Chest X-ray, PA view. Patient: 58 years old, sex F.
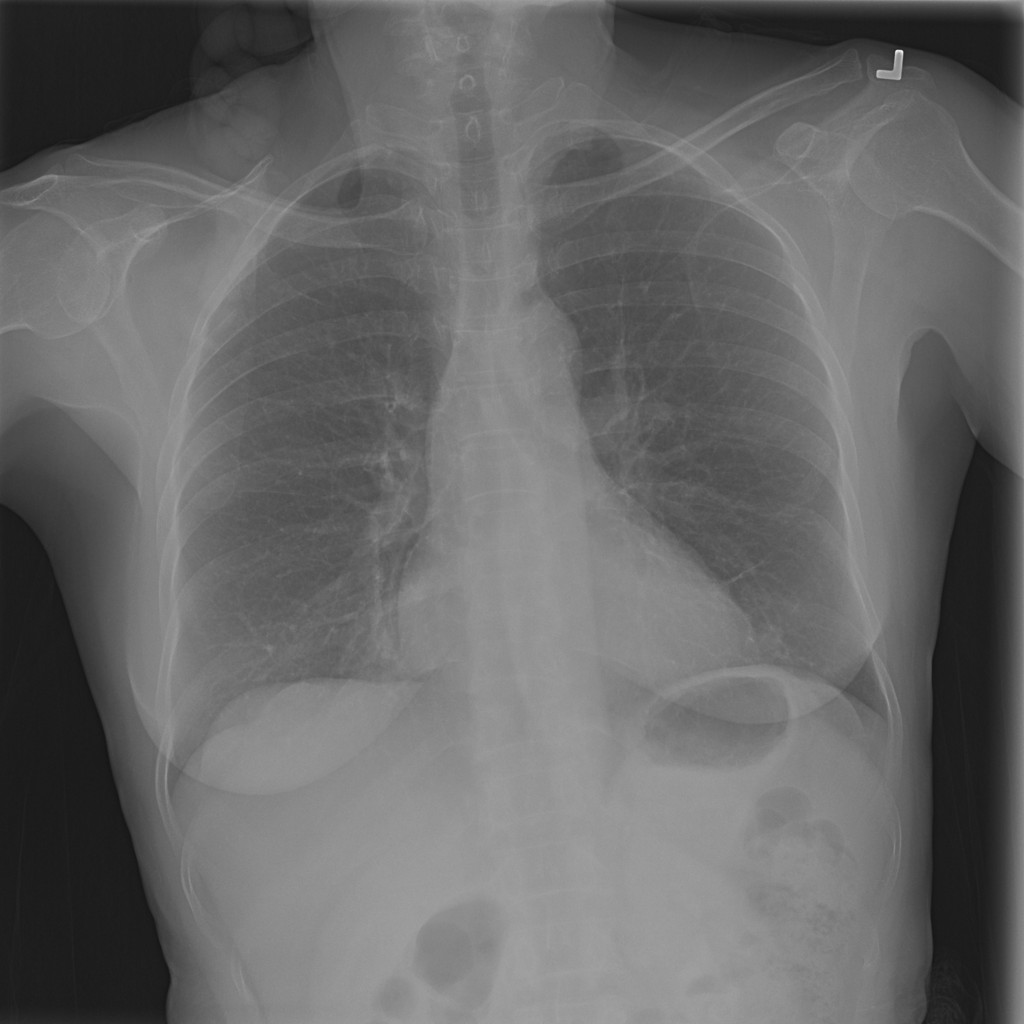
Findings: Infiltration